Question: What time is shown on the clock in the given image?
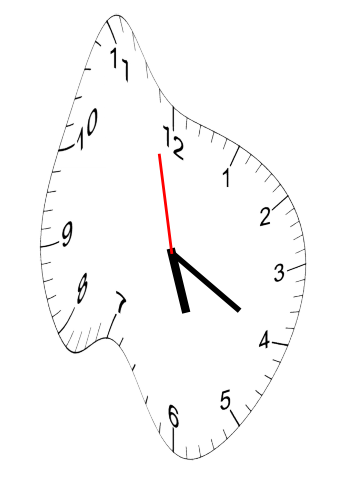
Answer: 05:19:58